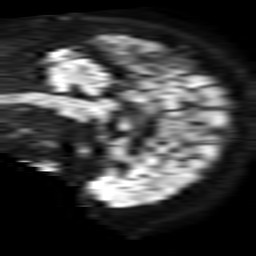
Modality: TRACE
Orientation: sagittal
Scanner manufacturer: philips
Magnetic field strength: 1.5 T
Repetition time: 3.4 s
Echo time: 0.06922 s